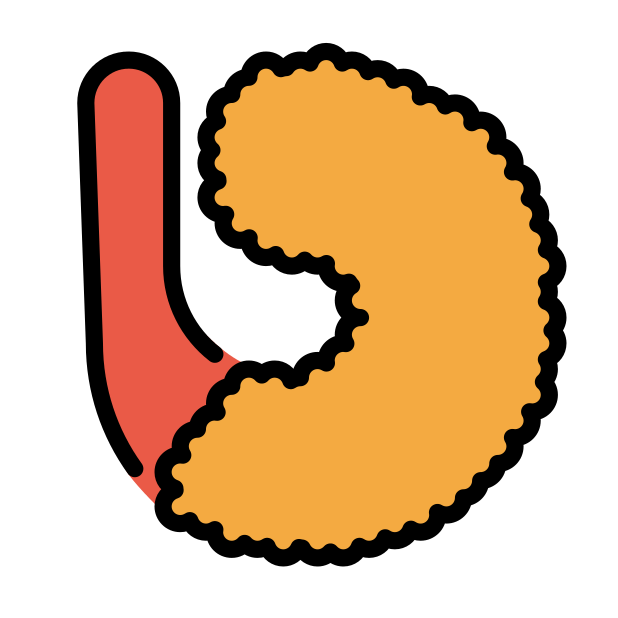
fried shrimp